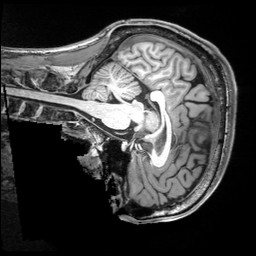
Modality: T1w
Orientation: sagittal
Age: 27
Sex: male